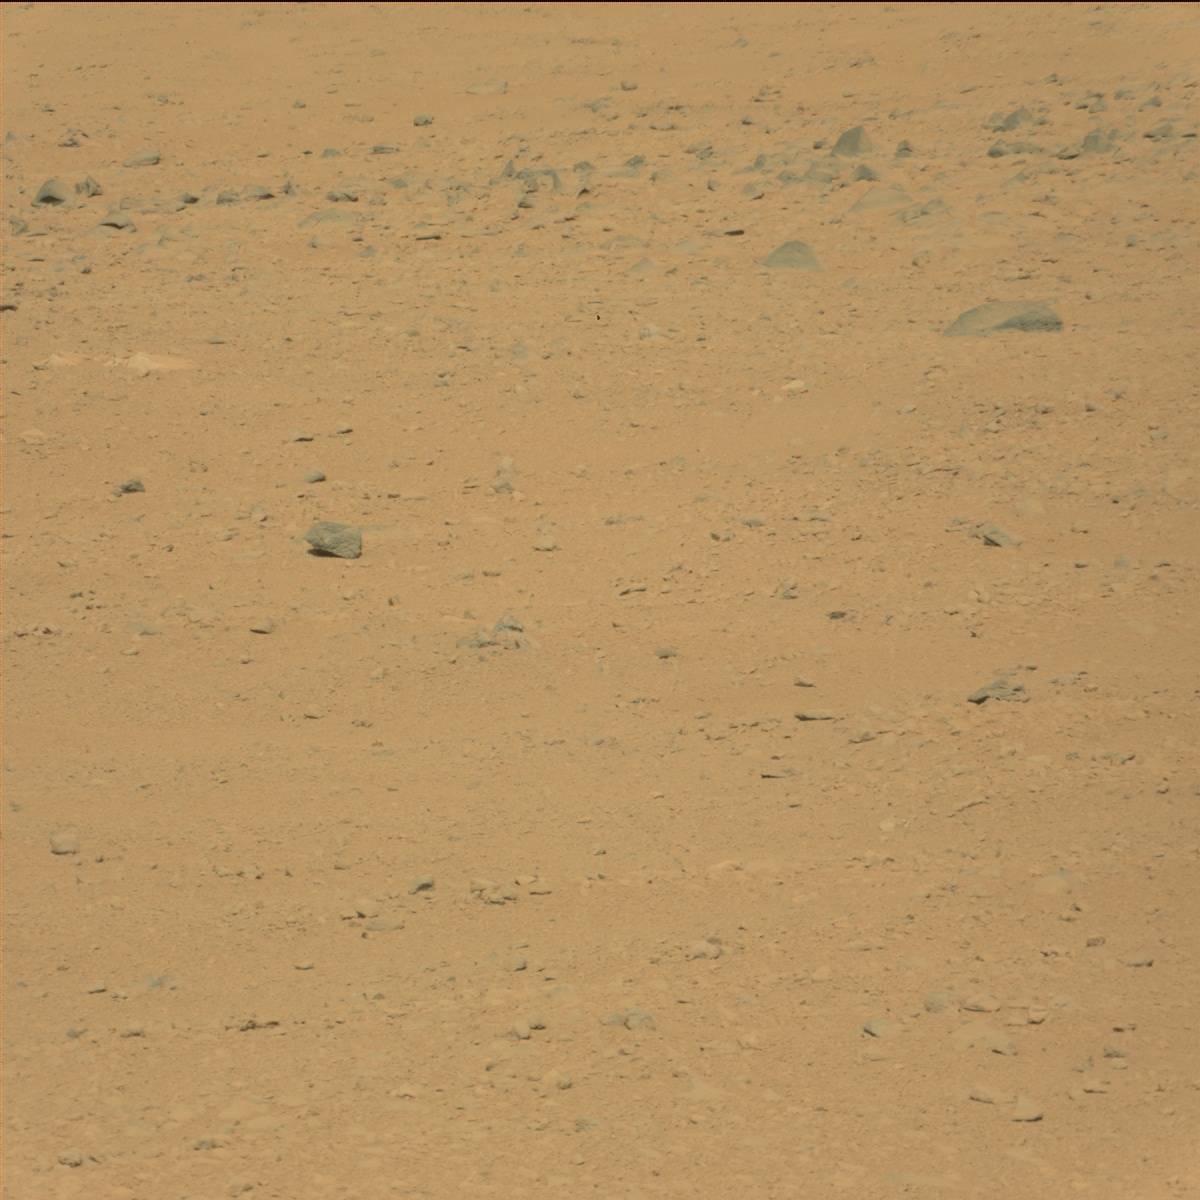
Terrain classes present: Bedrock, Rock, Sand / Soil